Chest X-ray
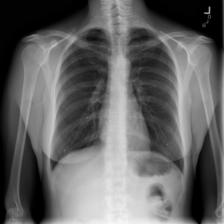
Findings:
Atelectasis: negative
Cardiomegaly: negative
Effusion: negative
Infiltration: negative
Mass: negative
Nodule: negative
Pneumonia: negative
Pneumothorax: negative
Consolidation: negative
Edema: negative
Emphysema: negative
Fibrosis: negative
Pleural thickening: negative
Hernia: negative